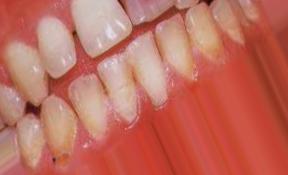
Condition: Tooth Discoloration